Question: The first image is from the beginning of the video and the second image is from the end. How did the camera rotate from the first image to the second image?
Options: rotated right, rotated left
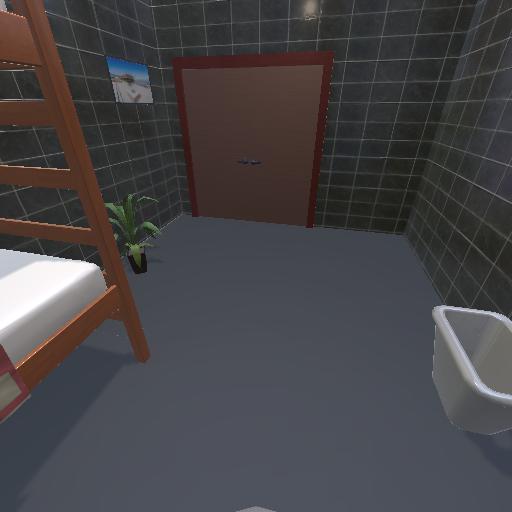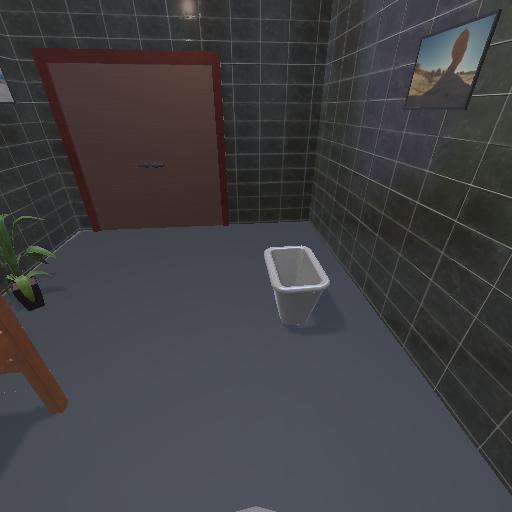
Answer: rotated right